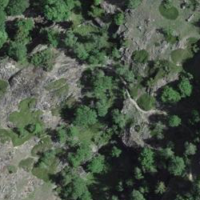
EUNIS habitat code: 48
Species observed at this site:
Dactylorhiza sambucina
Campanula rotundifolia
Vincetoxicum hirundinaria
Geranium sanguineum